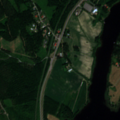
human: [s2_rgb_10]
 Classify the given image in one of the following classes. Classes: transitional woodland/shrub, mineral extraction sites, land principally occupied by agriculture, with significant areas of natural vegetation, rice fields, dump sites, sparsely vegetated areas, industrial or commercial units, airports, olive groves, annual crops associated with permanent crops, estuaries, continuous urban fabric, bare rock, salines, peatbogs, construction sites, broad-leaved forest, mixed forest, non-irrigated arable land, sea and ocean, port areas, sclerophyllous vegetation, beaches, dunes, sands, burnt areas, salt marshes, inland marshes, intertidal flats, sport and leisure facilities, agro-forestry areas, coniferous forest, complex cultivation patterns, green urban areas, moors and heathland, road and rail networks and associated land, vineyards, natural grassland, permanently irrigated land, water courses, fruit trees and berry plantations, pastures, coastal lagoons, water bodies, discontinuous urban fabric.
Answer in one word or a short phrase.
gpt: land principally occupied by agriculture, with significant areas of natural vegetation, coniferous forest, mixed forest, transitional woodland/shrub, water bodies